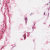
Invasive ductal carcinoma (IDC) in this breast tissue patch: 0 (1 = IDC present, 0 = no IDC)